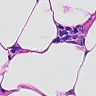
Metastatic tissue present: no